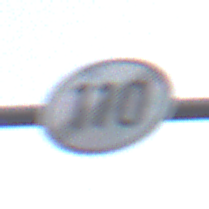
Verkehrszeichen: EndeGeschwindigkeit110
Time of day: MorningAfternoon
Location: Outdoor (Suburban)
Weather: Overcast
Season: NotSpecified
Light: Natural